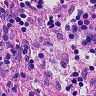
Metastatic tissue present: no